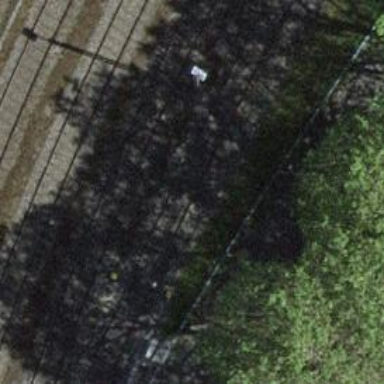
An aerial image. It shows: Railway siding with rails.